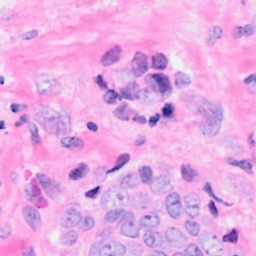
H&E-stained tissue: Breast